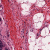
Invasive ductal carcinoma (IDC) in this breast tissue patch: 0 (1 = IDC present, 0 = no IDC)